Question: First please take a look at picture below:

I already changed background color in text color via @styles like that
'''
<style name="PreferenceTheme">
<item name="android:background">#000000</item>
<item name="android:textColor">#FFFFFF</item>
</style>
'''
In my application i want to change focus color ( when scrolling with optical mouse ). How do i do that? I want to change that color in preferences ( like here on pic ).
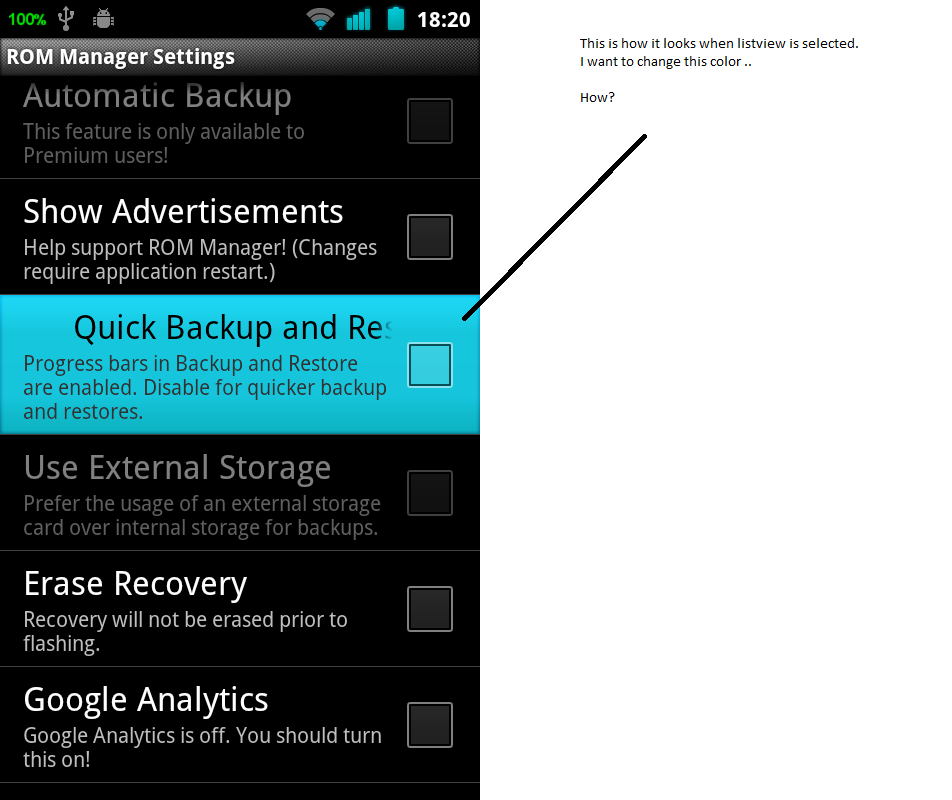
Answer: You can make use of android:listSelector="@android:color/transparent" property in xml.
Ex:
'''
<ListView
android:id="@+id/mainListView"
android:layout_width="fill_parent"
android:layout_height="fill_parent"
android:listSelector="@color/white">
</ListView>
'''
Even
'''
android:listSelector="@drawable/list_selector"
'''
also works i guess